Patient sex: M
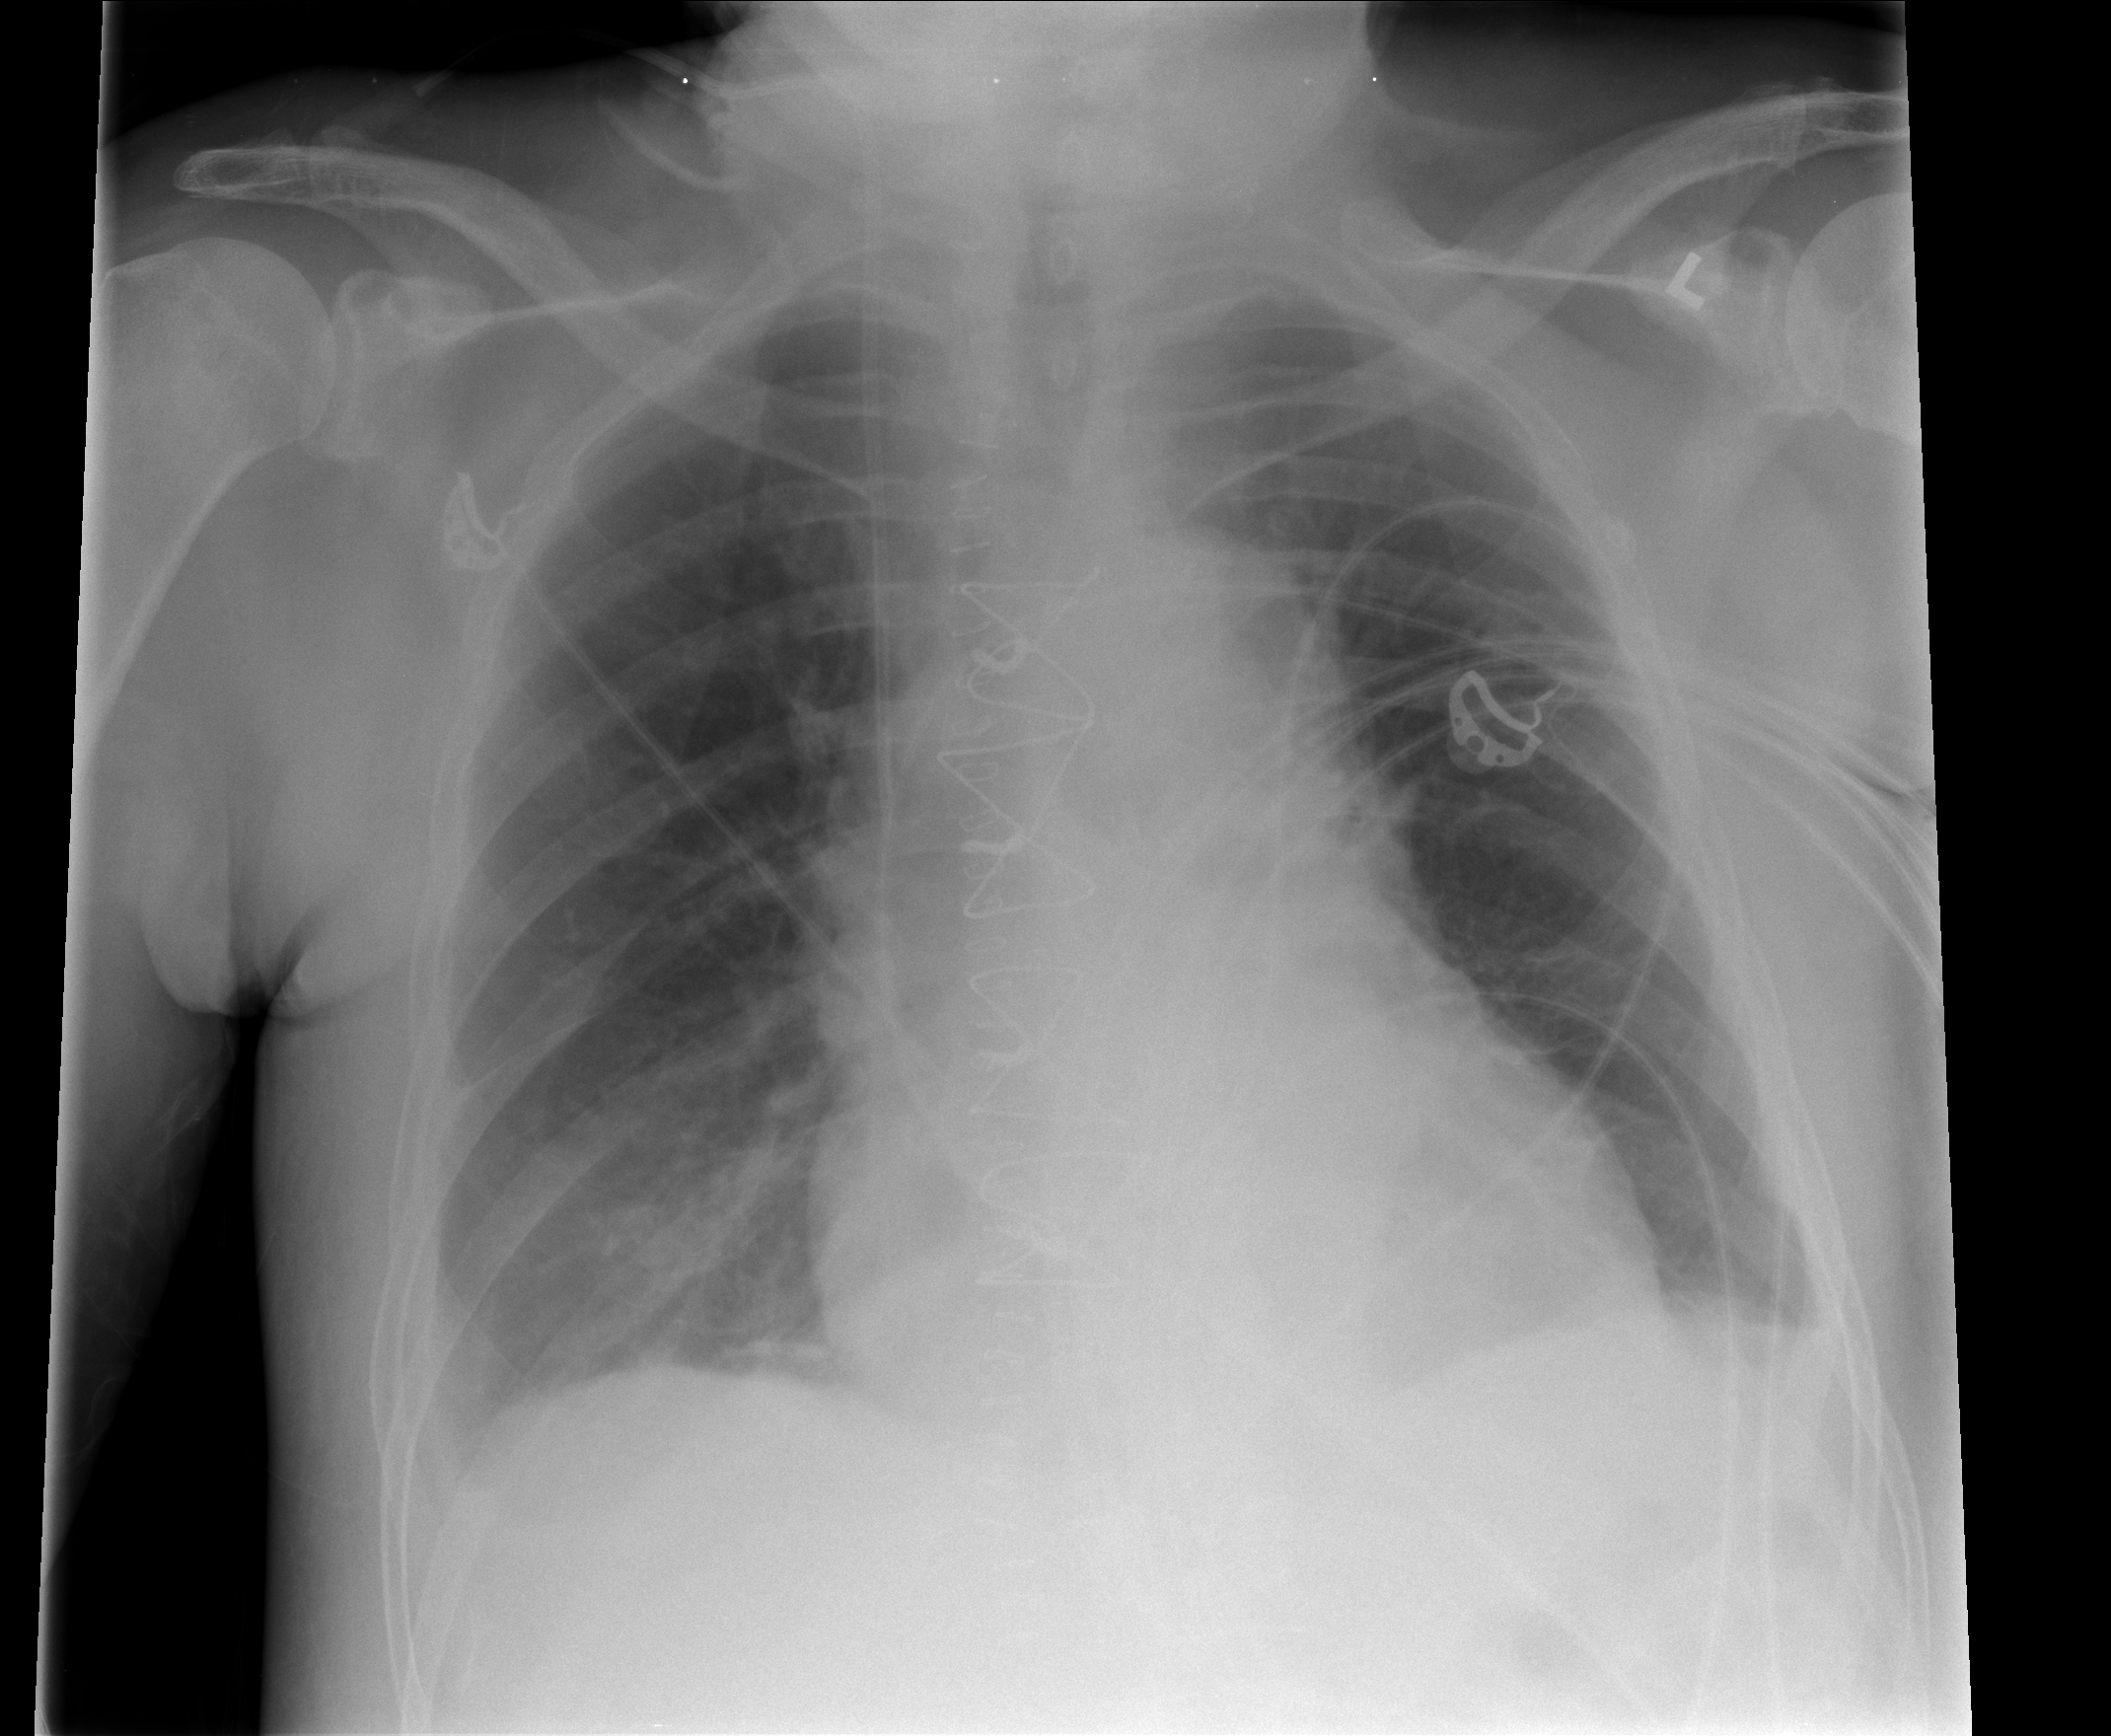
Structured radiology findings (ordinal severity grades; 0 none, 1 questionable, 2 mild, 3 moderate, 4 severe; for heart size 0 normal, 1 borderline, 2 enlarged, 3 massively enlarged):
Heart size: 1
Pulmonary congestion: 0
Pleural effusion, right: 1
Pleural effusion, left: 1
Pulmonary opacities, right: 2
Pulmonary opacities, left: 0
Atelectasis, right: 2
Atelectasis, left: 1